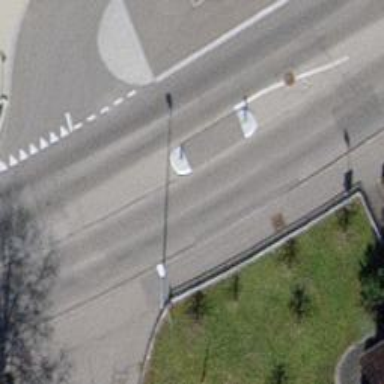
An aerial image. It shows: Unmarked crossing with pedestrian island.